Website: home-depot
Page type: billing-address
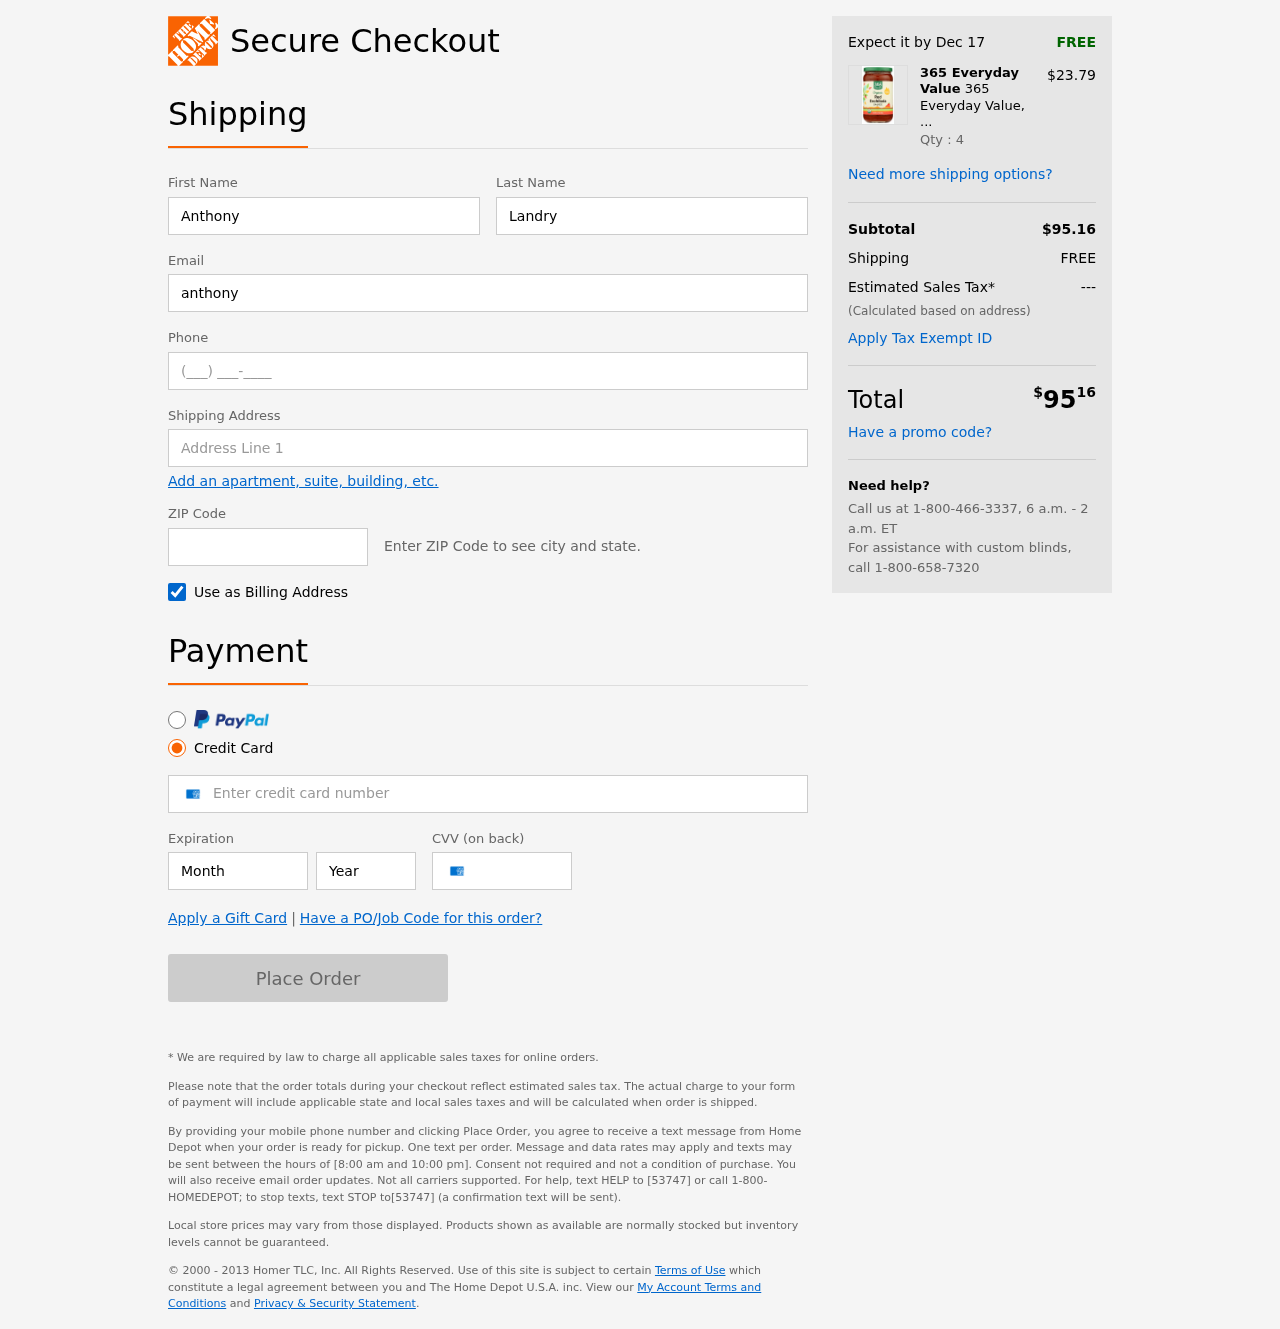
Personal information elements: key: PII_FIRSTNAME
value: Anthony
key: PII_LASTNAME
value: Landry
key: PII_EMAIL
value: anthony_landry@gmail.com
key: PII_PHONE
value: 4528522452
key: PII_STREET
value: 32906 Smith Manors
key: PII_POSTCODE
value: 32582
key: PII_CARD_NUMBER
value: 3446 9151 1125 289
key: PII_CARD_EXPIRY_MONTH
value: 11
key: PII_CARD_CVV
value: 5976
Product elements: key: PRODUCT1_BRAND
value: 365 Everyday Value
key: PRODUCT1_NAME
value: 365 Everyday Value, Organic Red Enchilada Sauce, 15.5 oz
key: PRODUCT1_PRICE
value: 23.79
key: PRODUCT1_QUANTITY
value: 4
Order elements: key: ORDER_DELIVERY_DATE
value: Dec 17
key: ORDER_SUBTOTAL
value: $95.16
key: ORDER_SHIPPING_COST
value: FREE
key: ORDER_TAX
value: ---
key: ORDER_TOTAL2
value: $9516